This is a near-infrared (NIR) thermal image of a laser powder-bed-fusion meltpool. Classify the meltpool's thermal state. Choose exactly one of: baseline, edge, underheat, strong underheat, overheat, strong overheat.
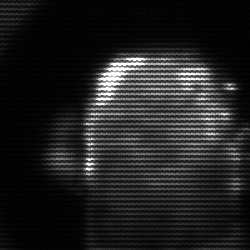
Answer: baseline